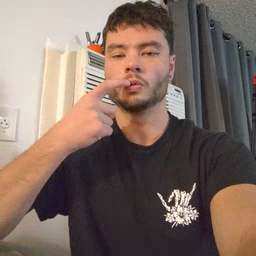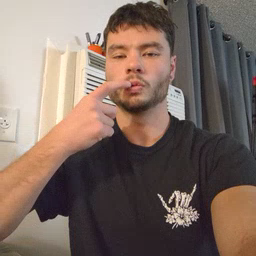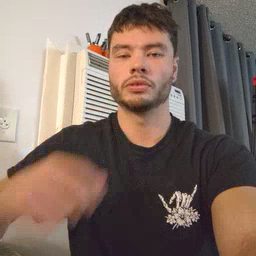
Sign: tooth